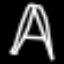
Label: The Eiffel Tower